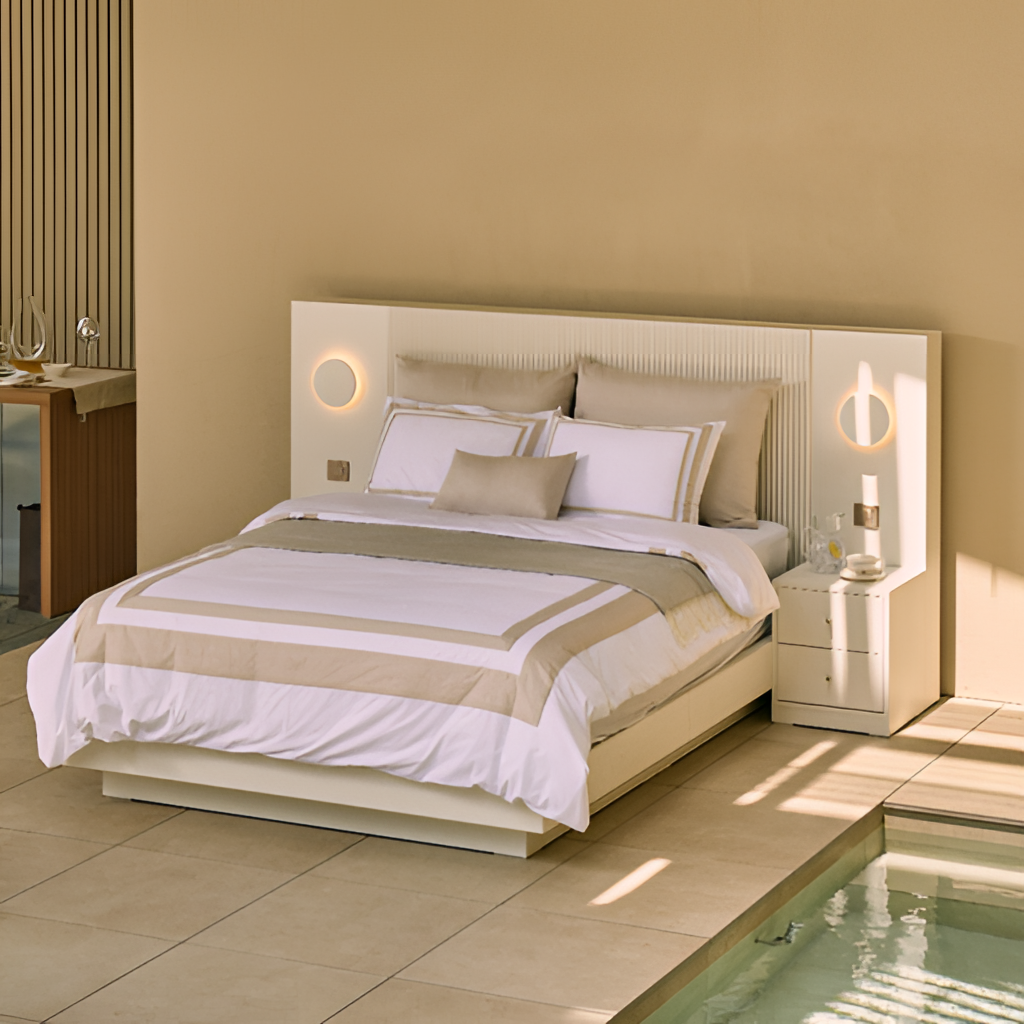
cream wood illuminated headboard bed, bedroom, contemporary, paint wallpaper, with solid pattern, tile flooring, with large square pattern